Question: I have a 3D matrix 'X' which contains vectors as rows into the 3rd dimension. I would like to extract each such vector 'X(:, x, y)' and save it as a 2D matrix such that 'X(:, 0, 0)' is the first row of the 2D matrix, 'X(:, 0, 1)' the second, and so on. The following crude graphic might help illustrate this:

I know that I can create my new 2D matrix and then iterate over the original 'X' to add the vectors, but does somebody have some input on how to do this quick and efficiently?
---
Example: Given
'''
>>> a = np.arange(9*3).reshape(3,3,3)
>>> a
array([[[ 0, 1, 2],
[ 3, 4, 5],
[ 6, 7, 8]],
[[ 9, 10, 11],
[12, 13, 14],
[15, 16, 17]],
[[18, 19, 20],
[21, 22, 23],
[24, 25, 26]]])
'''
I would like to get the following as rows, though the order of the rows does not matter:
'''
array([[ 0, 9, 18],
[ 1, 10, 19]],
...)
'''
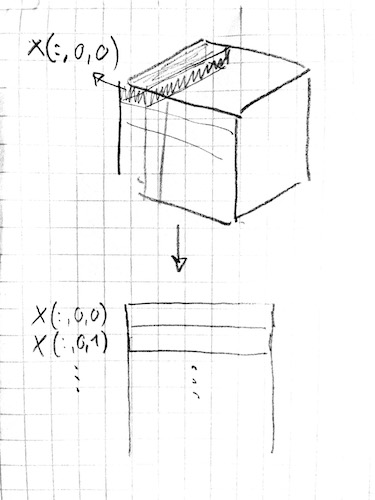
Answer: Use <URL> like so -
'''
X.transpose(1,2,0).reshape(-1,X.shape[0])
'''
Explanation -
1) You want to get rows formed off 'X[:, 0, 0]', 'X[:, 0, 1]', etc., i.e., we have to "push" the 'axis=0' elements to the last axis of such a 2D array output. Next up, we have to decided the order of rows, which would be formed out of 'axes=1,2' from it. Now, going back to the desired 2D array output, between the first and second rows, i.e. between 'X[:, 0, 0]' and 'X[:, 0, 1]', 'axis=1' stays the same. So, in the 2D array output, the second axis (axis=1) would have precedence over the third axis (axis=2). So, in 'X' we push 'axis=1' to 'axis=0' and 'axis=2' to 'axis=1'. Since, as stated earlier 'axis=0' in 'X' had to be moved to the last axis, so that would be 'axis=2'. All of this could be done with 'X.transpose(1,2,0)'. Let's call it 'Y' .
2) Finally, we have to reshape 'Y' to a '2D' array such that the number of elements in each row is same as 'X.shape[0]', which is achieved through 'Y.reshape(-1,X.shape[0])'. Thus, the final solution becomes -
'''
X.transpose(1,2,0).reshape(-1,X.shape[0])
'''
Sample run -
'''
In [25]: X
Out[25]:
array([[[ 0.<PHONE>, 0.<PHONE>],
[ 0.88915956, 0.95974095]],
[[ 0.23271151, 0.<PHONE>],
[ 0.56763563, 0.30607283]],
[[ 0.33259228, 0.42552102],
[ 0.28950926, 0.47782175]]])
In [26]: X[:, 0, 0]
Out[26]: array([ 0.<PHONE>, 0.23271151, 0.33259228])
In [27]: X[:, 0, 1]
Out[27]: array([ 0.<PHONE>, 0.<PHONE>, 0.42552102])
In [28]: X[:, 1, 0]
Out[28]: array([ 0.88915956, 0.56763563, 0.28950926])
In [29]: X[:, 1, 1]
Out[29]: array([ 0.95974095, 0.30607283, 0.47782175])
In [30]: X.transpose(1,2,0).reshape(-1,X.shape[0])
Out[30]:
array([[ 0.<PHONE>, 0.23271151, 0.33259228],
[ 0.<PHONE>, 0.<PHONE>, 0.42552102],
[ 0.88915956, 0.56763563, 0.28950926],
[ 0.95974095, 0.30607283, 0.47782175]])
'''